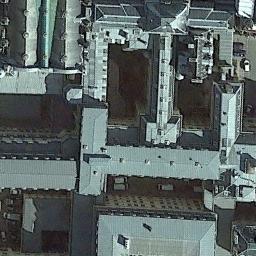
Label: palace